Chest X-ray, PA view. Patient: 23 years old, sex M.
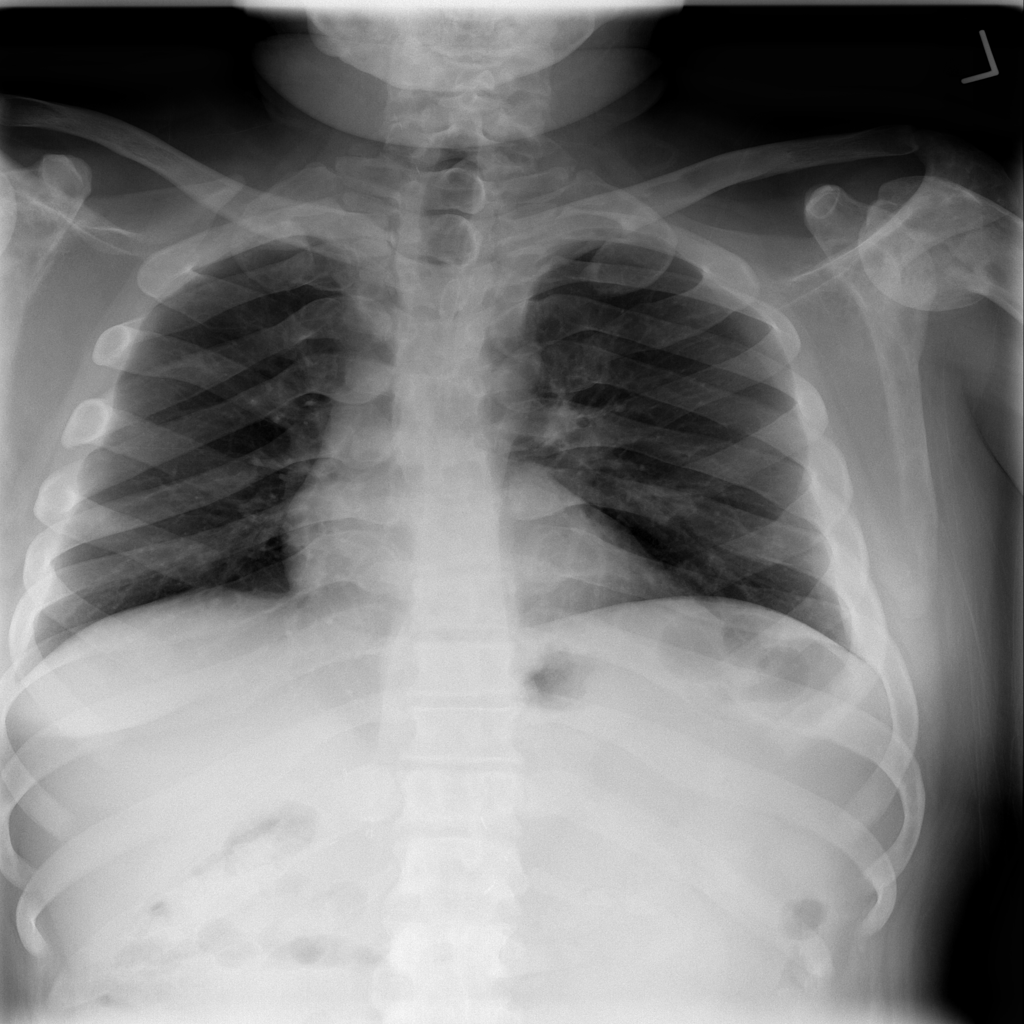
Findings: Infiltration